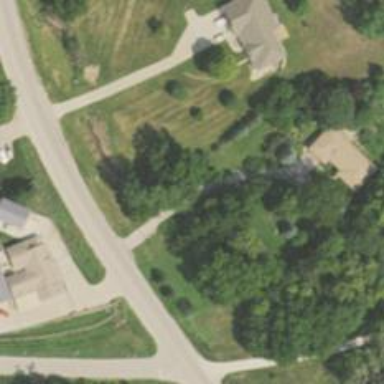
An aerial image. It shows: Driveway that functions as bridge.